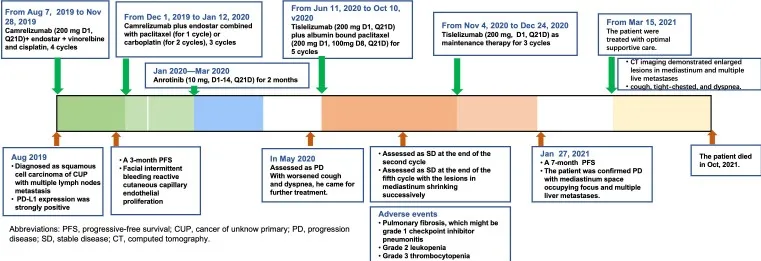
Summary of treatment timeline.
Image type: chart (chart)